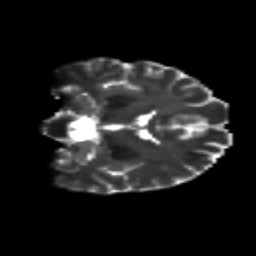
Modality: T2w
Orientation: coronal
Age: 39
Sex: male
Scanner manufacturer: siemens
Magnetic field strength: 3 T
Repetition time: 8.6 s
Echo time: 0.095 s